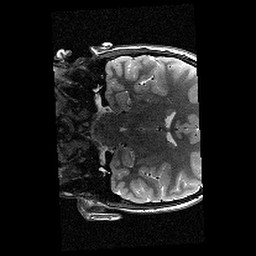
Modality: T2w
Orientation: coronal
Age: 10
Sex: female
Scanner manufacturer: siemens
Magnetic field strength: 3 T
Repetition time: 9.23 s
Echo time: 0.067 s